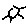
Label: sun